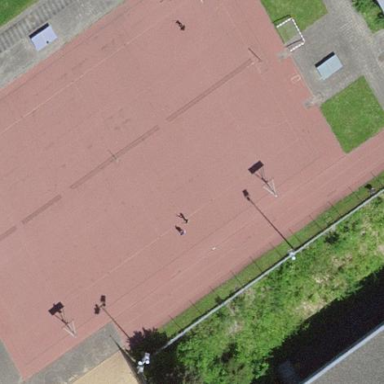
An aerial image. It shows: Multi-sport pitch on leisure land.